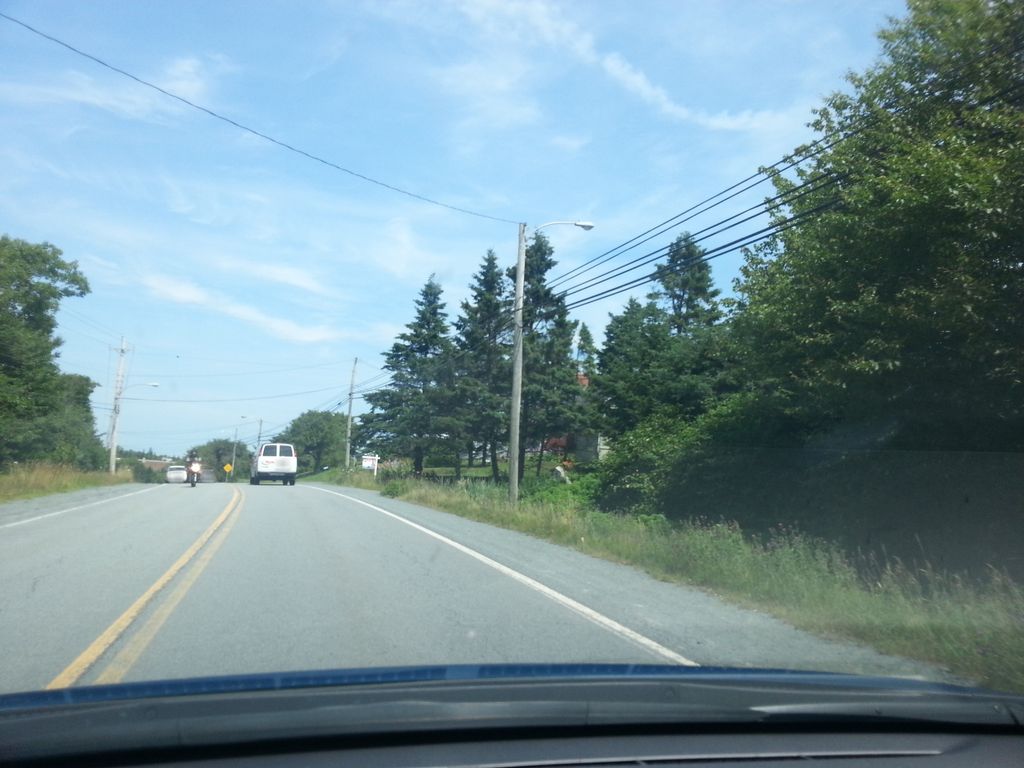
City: halifax